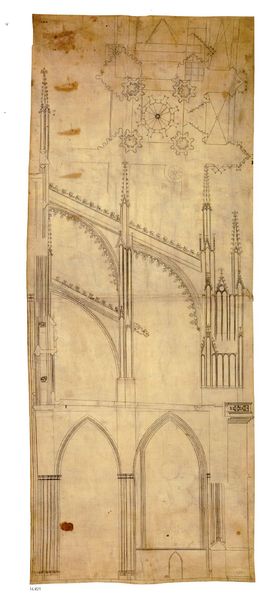
Titel: Veitsdom in Prag
Standort: Prag, Veitsdom (EU - Tschechische Republik)
Schlagwörter: braun, frankreich, pfeiler, schwarz, säule, zeichnung, rot, architektur, kirche, blatt, gotik, papier, arkade, krabbe, entwurf, flecken, bündelpfeiler, dienste, gotisch, spitzbogen, plan, querschnitt, wasserspeier, basilika, grundriss, aufriss, gewände, strebepfeiler, strebebogen, fiale, schnittzeichnung, zigarettenbraun